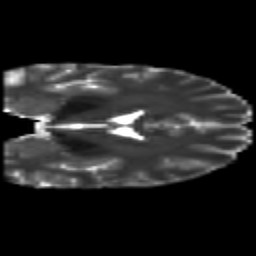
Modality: T2w
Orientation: coronal
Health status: healthy
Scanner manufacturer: philips
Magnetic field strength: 3 T
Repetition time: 6.964 s
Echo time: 0.092 s